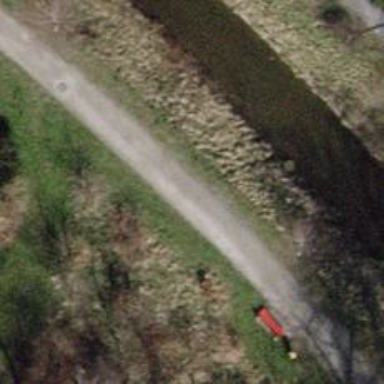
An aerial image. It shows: Footway with surface of fine gravel.